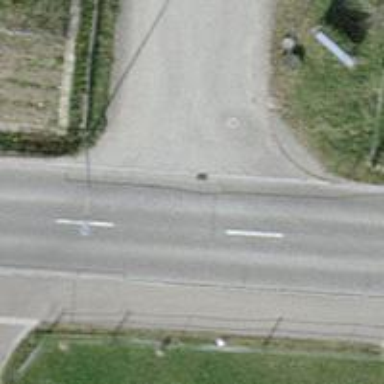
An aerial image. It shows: Secondary road with asphalt surface.